六年级 · 度量几何学
要求出图中网格面积是多少，正确的算式是（）

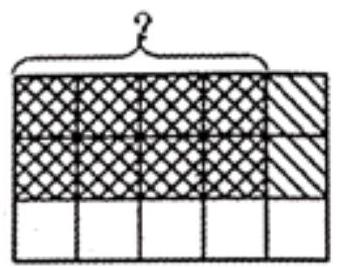
A. $\frac{2}{3} \times \frac{1}{5}$
B. $\frac{1}{3} \times \frac{4}{5}$
c. $\frac{3}{4} \times \frac{1}{5}$
D. $\frac{2}{3} \times \frac{4}{5}$
答案: D